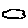
Label: cloud